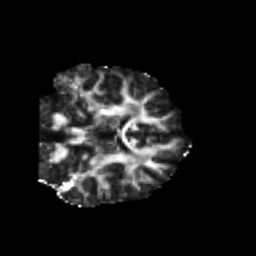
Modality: FA
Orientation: coronal
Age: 28
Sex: female
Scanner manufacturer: siemens
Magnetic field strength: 3 T
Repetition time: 3.5 s
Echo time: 0.125 s